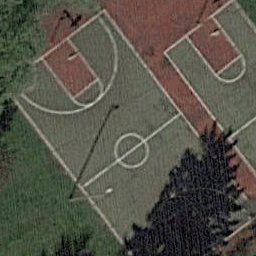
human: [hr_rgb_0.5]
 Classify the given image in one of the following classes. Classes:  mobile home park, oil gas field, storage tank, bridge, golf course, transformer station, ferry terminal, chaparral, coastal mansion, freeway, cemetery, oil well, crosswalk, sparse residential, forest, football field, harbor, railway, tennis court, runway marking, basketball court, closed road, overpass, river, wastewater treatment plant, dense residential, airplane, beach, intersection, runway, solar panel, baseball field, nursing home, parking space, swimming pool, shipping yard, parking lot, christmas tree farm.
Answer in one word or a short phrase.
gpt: basketball court